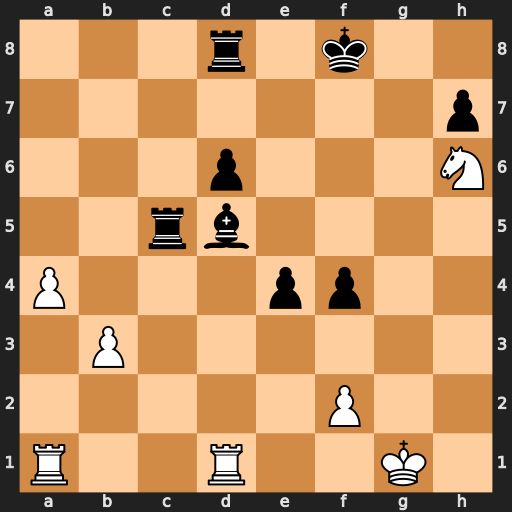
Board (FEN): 3r1k2/7p/3p3N/2rb4/P3pp2/1P6/5P2/R2R2K1
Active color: w
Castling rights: -
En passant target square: -
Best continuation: b4 Rc4 Rxd5